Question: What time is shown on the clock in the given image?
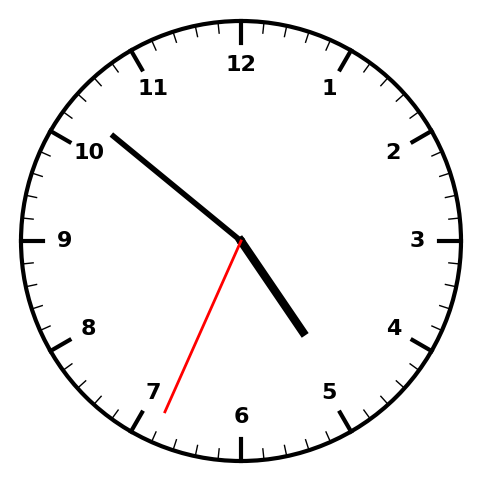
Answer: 04:51:34